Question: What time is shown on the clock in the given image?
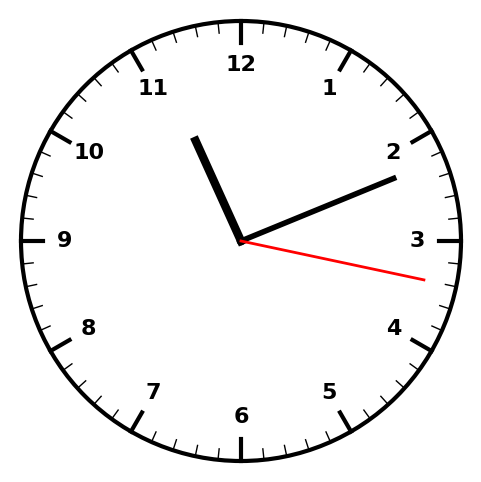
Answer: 11:11:17